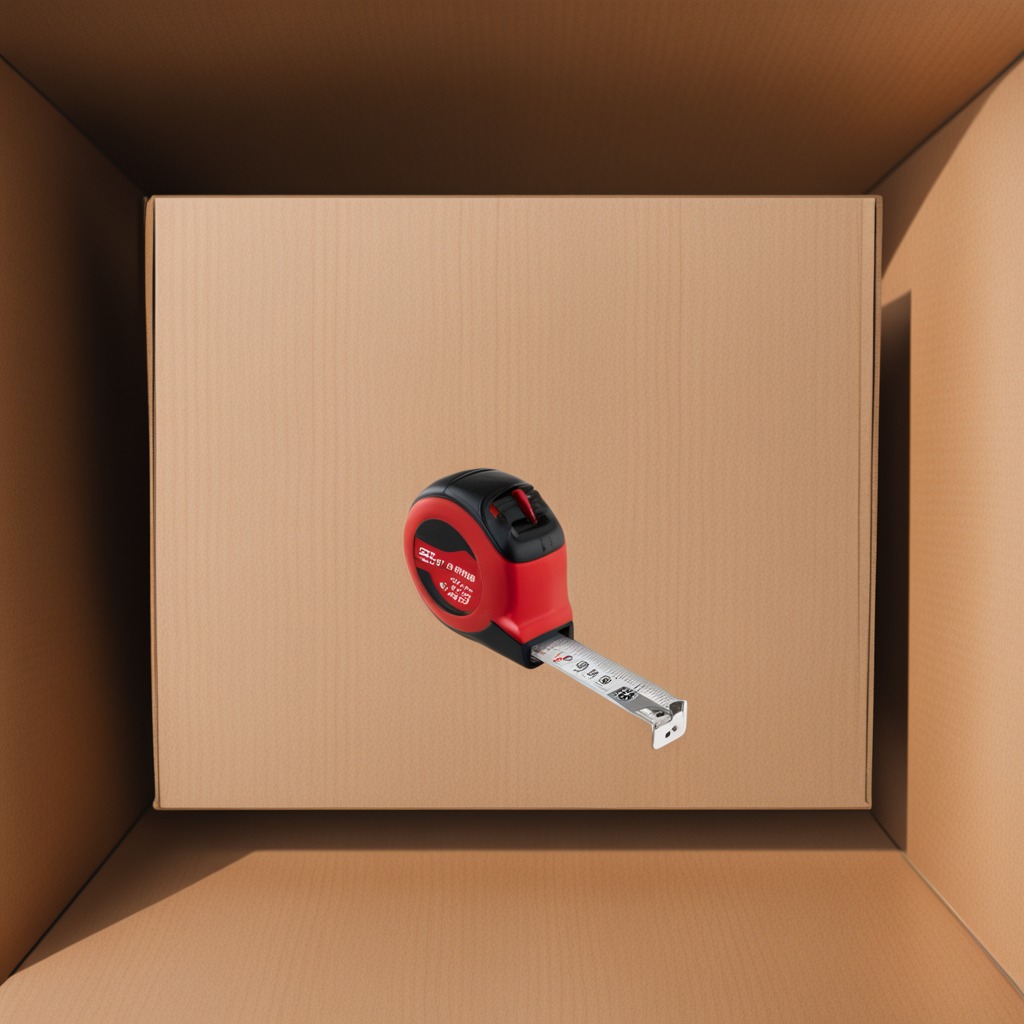
A measuring tape lies on the clean dry cardboard box surface in an outdoor workshop during daytime bright natural light soft shadows slightly creased but